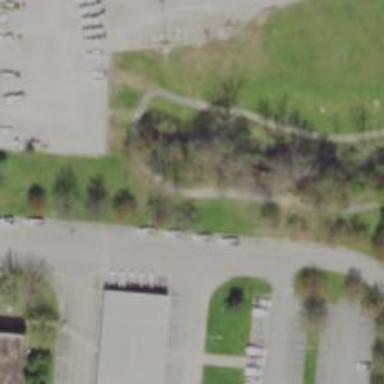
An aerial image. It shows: Cycleway.